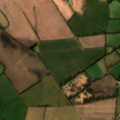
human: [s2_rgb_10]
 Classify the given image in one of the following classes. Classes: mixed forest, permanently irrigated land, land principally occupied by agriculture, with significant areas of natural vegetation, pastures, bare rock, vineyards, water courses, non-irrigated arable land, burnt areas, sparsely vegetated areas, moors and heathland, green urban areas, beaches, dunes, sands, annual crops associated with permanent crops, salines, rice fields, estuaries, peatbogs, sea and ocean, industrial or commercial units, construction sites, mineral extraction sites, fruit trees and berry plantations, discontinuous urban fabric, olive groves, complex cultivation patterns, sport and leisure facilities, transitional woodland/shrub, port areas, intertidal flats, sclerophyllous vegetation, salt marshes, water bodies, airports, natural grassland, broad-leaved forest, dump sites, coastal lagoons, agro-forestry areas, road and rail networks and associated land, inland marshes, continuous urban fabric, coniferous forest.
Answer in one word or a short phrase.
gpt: non-irrigated arable land, pastures